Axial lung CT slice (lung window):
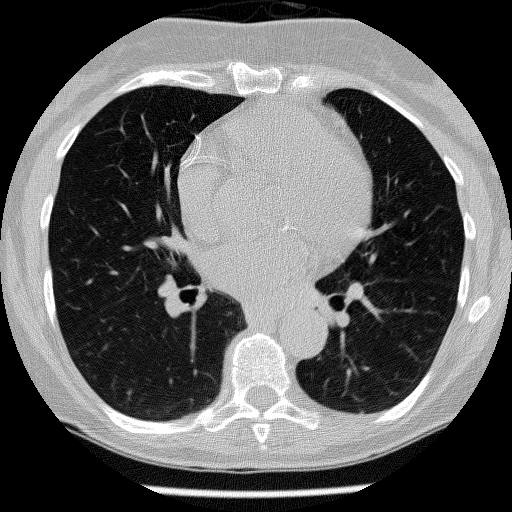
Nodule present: no